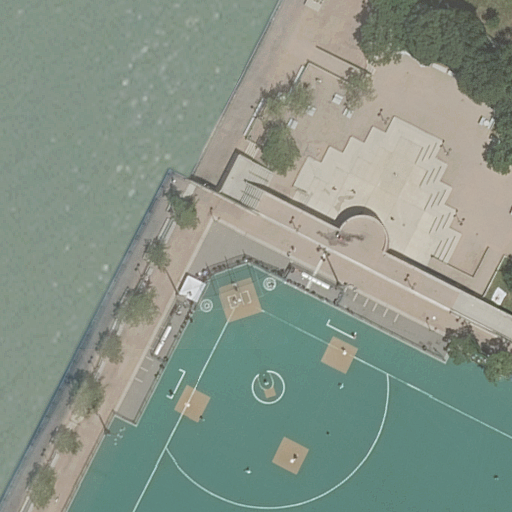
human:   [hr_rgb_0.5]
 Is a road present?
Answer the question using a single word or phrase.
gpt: yes

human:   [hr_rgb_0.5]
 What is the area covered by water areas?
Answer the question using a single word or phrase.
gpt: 2244m2

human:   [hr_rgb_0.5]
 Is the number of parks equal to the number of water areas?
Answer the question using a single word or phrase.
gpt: yes

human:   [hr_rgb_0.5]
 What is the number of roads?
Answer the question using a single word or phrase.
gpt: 6

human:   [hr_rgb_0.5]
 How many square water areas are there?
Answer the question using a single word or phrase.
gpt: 0

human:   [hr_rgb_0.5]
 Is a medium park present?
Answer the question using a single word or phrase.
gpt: no

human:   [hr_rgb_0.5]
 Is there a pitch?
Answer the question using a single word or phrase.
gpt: yes

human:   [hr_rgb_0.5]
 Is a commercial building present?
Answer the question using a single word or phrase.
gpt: no

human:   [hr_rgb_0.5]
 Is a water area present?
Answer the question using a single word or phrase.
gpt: yes

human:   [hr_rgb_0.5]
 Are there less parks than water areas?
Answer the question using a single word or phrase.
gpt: no

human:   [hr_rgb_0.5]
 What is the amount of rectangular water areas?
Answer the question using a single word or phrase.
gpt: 1

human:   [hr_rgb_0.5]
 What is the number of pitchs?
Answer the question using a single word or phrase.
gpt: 1

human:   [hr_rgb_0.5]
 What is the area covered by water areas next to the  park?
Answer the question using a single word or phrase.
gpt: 2244m2

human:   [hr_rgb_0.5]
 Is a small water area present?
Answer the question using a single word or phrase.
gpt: no

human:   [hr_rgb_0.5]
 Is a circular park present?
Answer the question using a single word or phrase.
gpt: no

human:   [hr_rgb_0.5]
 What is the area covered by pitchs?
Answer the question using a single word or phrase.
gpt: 3344m2

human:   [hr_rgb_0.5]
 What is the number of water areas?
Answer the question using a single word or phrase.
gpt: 1

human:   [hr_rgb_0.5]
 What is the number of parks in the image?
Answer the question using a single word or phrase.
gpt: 1

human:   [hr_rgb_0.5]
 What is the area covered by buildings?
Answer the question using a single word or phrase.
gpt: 0m2

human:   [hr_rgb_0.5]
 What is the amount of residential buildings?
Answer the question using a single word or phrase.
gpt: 0

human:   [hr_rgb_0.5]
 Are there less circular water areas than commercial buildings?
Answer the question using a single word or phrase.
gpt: no

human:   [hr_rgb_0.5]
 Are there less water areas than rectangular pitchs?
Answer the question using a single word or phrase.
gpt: no

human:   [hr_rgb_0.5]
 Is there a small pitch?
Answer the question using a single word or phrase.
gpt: no

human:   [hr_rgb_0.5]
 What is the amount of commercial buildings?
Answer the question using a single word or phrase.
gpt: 0

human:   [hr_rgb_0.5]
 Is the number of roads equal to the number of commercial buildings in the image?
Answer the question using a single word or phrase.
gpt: no

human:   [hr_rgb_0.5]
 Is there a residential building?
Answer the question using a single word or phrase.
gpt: no

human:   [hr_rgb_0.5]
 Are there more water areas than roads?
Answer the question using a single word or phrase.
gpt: no

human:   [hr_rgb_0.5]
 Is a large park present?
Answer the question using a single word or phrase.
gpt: yes

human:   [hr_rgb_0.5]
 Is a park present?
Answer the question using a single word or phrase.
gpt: yes

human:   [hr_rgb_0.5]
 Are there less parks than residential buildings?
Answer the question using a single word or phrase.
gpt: no

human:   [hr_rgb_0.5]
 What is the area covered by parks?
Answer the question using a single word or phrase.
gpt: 5308m2

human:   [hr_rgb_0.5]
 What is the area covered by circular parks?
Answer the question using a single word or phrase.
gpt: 0m2

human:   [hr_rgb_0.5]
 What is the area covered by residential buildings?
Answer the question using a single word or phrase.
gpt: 0m2

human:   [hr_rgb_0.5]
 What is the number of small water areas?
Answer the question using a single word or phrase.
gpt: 0

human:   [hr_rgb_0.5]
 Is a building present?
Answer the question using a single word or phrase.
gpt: no

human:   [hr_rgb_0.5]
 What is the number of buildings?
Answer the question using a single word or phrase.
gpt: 0

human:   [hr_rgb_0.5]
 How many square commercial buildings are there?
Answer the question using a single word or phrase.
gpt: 0

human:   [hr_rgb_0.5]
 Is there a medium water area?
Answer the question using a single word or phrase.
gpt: no

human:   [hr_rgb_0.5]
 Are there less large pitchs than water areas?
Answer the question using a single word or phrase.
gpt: no

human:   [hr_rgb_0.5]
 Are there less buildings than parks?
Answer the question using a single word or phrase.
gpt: yes

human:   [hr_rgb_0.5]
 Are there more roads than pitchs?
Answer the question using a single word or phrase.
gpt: yes

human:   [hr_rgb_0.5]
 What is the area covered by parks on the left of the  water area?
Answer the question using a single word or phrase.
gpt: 0m2

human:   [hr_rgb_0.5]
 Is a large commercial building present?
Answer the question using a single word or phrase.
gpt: no

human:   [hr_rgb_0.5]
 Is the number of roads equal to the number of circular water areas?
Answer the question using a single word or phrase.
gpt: no

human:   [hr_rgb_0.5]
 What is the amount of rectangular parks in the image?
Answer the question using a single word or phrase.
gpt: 1

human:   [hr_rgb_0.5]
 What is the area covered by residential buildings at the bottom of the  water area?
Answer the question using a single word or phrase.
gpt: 0m2

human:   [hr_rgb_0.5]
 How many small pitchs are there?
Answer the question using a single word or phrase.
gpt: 0

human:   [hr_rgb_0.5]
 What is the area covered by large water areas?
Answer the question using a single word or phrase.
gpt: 2244m2

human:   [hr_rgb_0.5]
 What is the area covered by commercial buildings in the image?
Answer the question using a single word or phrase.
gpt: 0m2

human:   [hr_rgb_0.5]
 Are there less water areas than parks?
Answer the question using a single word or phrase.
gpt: no

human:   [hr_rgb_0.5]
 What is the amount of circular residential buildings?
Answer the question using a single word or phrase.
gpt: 0

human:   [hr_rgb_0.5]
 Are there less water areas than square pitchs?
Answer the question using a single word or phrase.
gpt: no

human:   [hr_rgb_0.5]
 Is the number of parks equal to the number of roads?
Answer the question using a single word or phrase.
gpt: no

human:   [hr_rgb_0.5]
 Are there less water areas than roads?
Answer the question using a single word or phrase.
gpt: yes

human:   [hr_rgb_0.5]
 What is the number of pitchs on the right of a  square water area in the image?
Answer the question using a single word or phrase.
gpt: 0

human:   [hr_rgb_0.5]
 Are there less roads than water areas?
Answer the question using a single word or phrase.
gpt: no

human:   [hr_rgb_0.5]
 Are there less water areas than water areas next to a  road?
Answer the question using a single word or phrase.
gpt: no

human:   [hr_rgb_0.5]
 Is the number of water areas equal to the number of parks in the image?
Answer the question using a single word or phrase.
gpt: yes

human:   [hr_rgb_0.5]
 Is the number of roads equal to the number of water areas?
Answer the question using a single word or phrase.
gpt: no

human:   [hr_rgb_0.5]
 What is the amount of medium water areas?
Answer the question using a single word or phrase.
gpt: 0

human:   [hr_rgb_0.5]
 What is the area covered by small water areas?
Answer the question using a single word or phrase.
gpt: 0m2

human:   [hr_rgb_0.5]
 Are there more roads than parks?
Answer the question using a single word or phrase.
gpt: yes

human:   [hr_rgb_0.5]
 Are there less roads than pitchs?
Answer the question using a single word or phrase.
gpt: no

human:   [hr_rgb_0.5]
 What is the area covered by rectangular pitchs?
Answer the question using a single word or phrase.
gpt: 3344m2